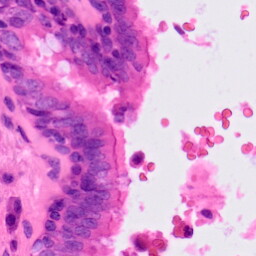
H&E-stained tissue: Lung